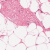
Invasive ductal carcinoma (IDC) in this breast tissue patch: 0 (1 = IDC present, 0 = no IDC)